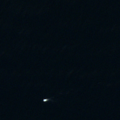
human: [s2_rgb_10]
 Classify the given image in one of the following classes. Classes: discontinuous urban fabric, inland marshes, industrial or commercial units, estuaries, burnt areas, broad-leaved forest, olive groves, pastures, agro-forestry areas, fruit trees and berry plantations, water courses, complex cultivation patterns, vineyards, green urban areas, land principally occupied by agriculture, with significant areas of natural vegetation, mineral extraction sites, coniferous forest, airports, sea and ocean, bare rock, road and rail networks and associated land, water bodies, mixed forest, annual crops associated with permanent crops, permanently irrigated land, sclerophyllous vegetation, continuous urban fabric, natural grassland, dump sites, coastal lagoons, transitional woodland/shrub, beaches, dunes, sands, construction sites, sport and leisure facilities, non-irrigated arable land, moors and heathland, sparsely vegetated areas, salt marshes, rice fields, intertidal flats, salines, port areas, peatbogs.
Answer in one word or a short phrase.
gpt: sea and ocean